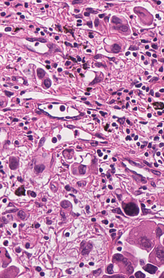
Tumor epithelial tissue: yes
Tumor-associated stroma tissue: yes
Normal tissue: no